Interaction volume radius: 10 \u00c5
Interaction volume height: 20 \u00c5
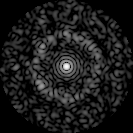
Disorder parameter: 0.782